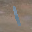
Label: 1